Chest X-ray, AP view. Patient: 14 years old, sex M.
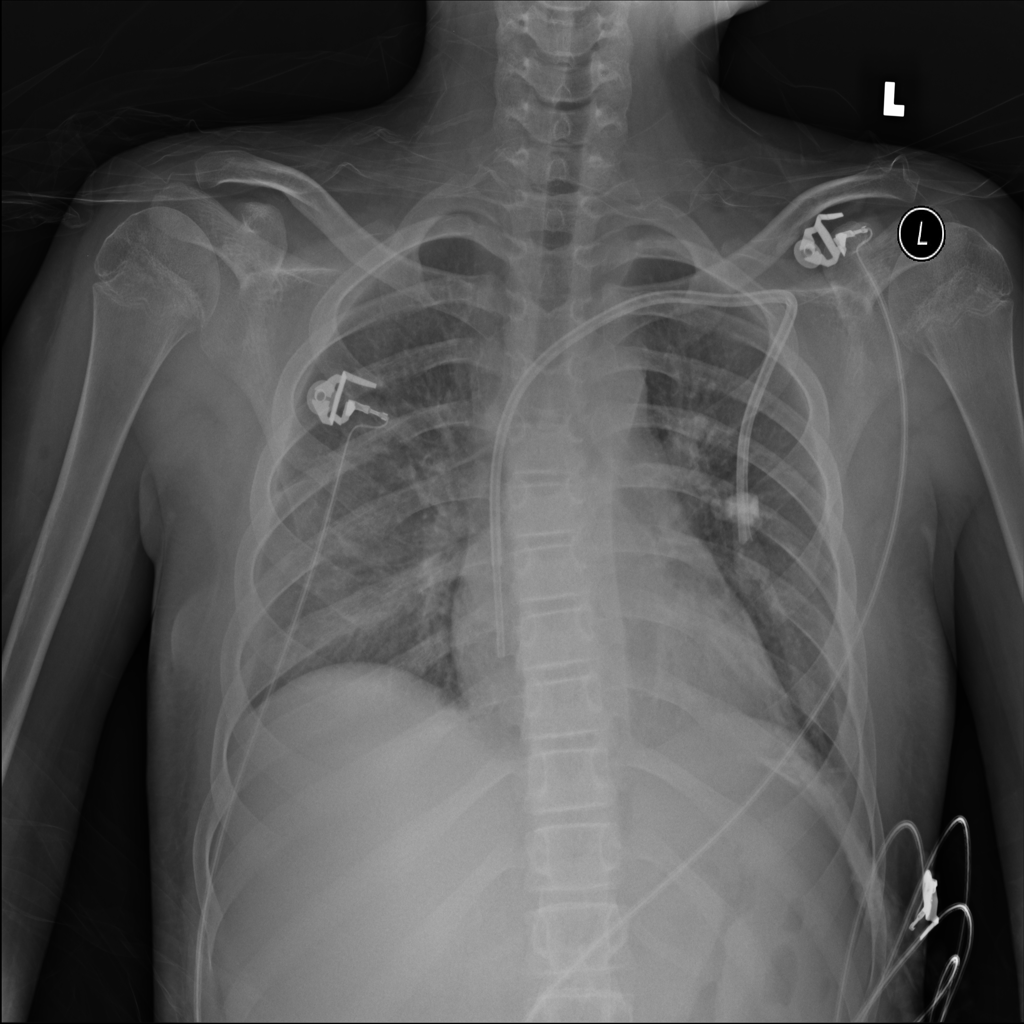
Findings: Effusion